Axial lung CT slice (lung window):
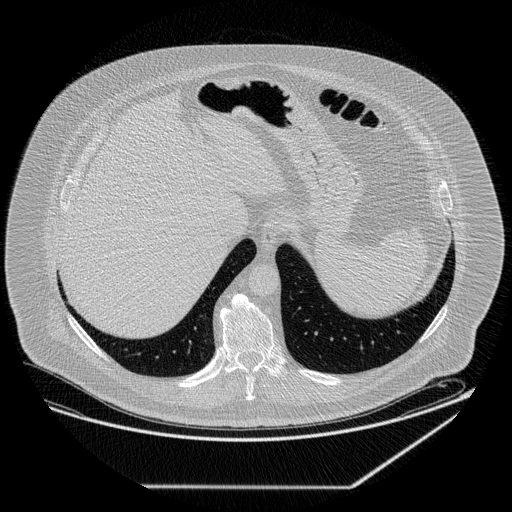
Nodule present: no